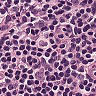
Metastatic tissue present: no